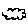
Label: cloud